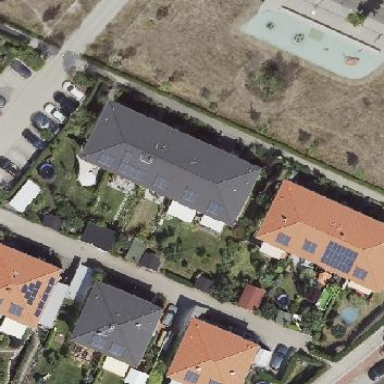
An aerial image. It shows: Garden surrounded by fence.